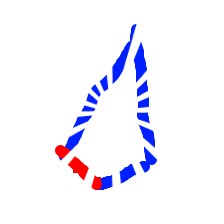
Shape: kite